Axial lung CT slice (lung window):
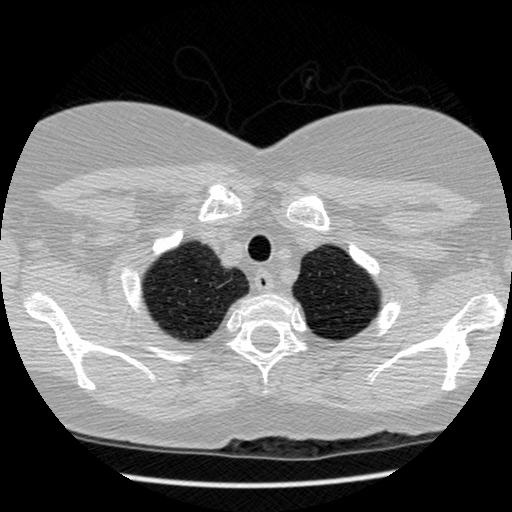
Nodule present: no